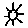
Label: sun